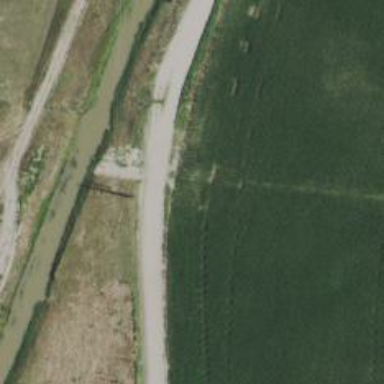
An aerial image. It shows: Unclassified road.